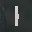
Label: 1